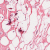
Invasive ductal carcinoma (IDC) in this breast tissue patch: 0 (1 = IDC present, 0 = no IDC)